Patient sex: F
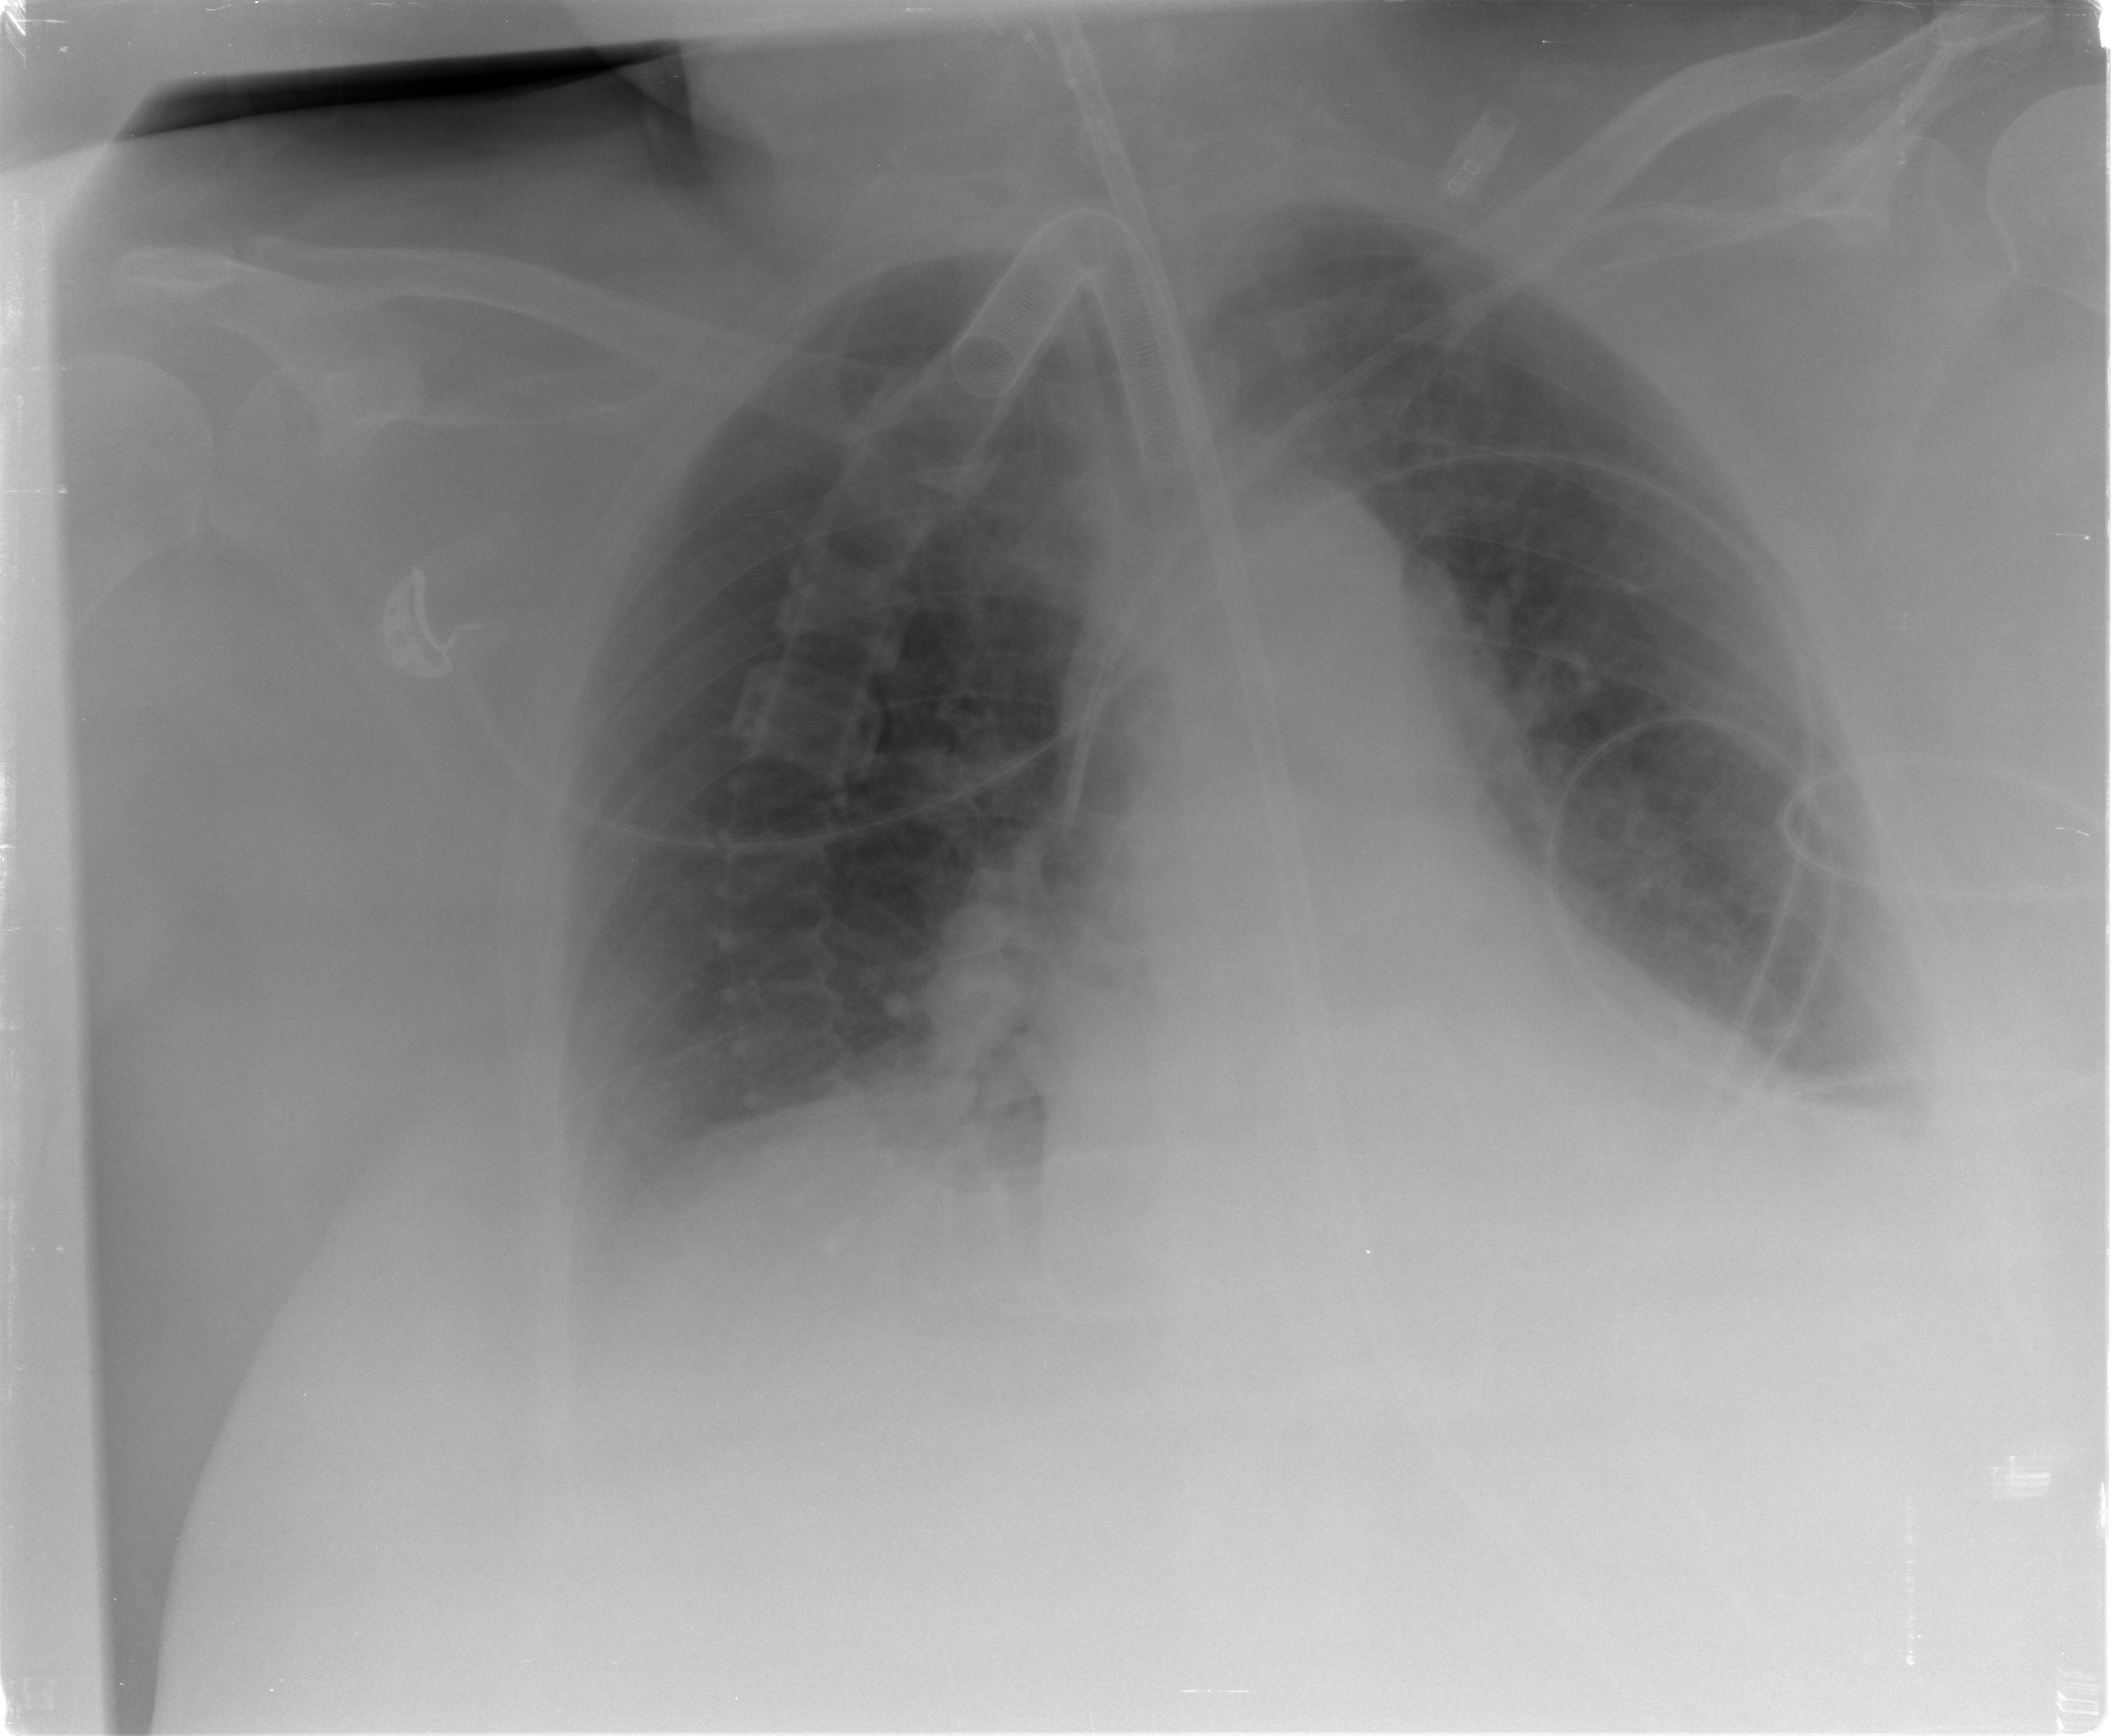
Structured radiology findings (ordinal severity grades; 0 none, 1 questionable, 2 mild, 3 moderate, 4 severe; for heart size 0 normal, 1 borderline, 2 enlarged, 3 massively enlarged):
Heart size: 2
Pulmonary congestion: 1
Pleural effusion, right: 2
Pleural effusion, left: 2
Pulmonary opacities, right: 0
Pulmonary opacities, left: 0
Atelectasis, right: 2
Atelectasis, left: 2